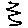
Label: zigzag